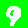
Digit: 9